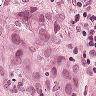
Metastatic tissue present: yes